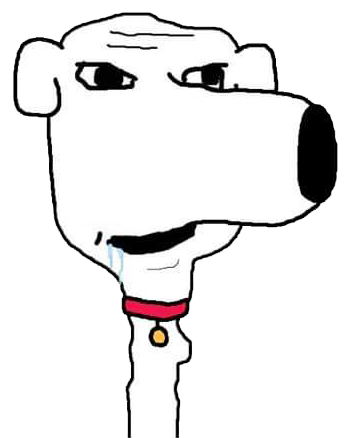
Label: 5_Brainlet